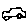
Label: car